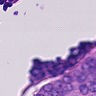
Metastatic tissue present: yes